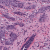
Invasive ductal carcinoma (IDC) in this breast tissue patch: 1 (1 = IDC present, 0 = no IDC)